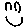
Label: smiley face